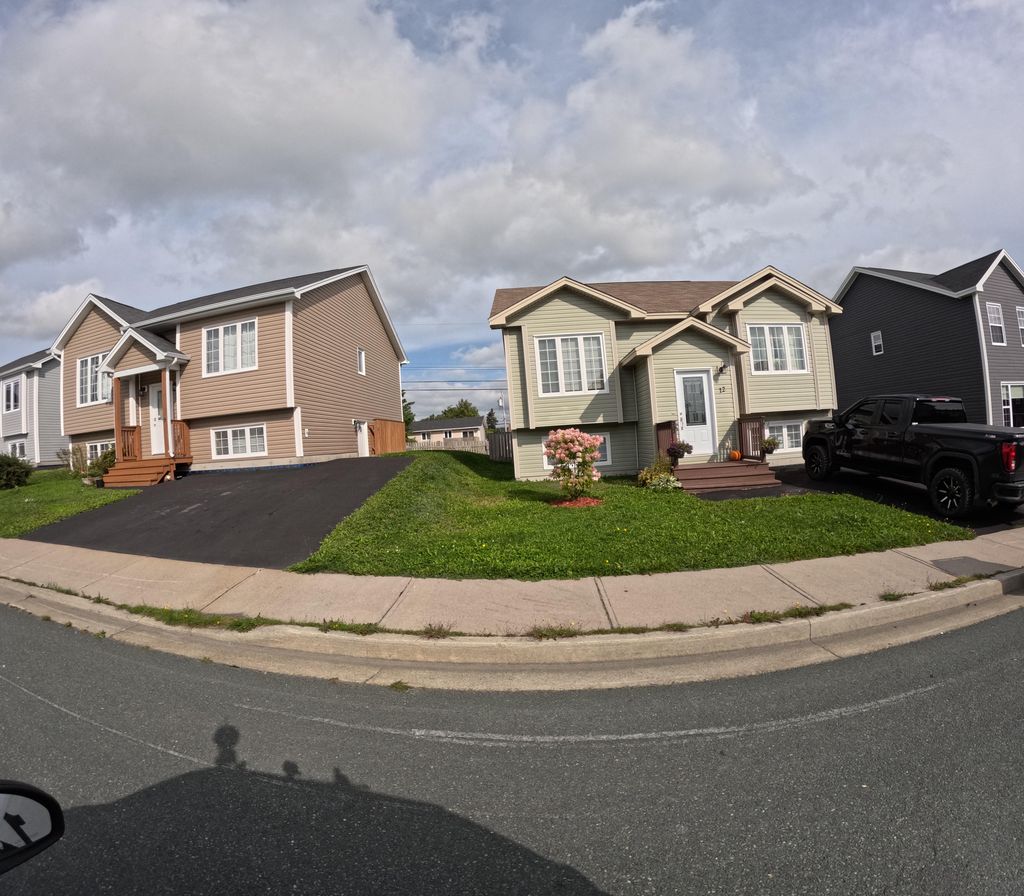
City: st_johns